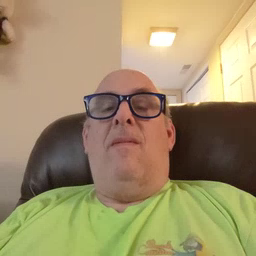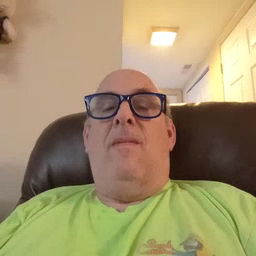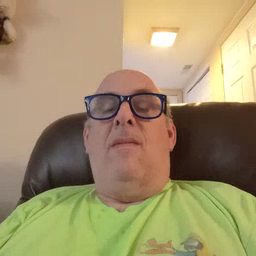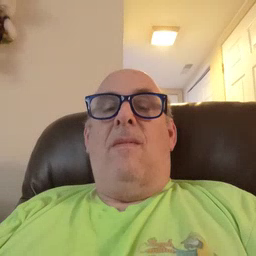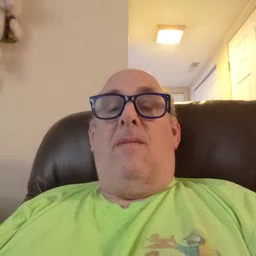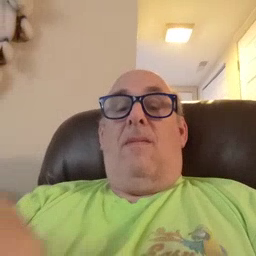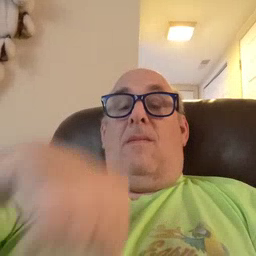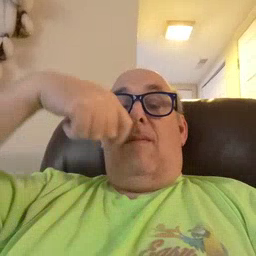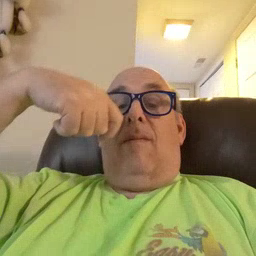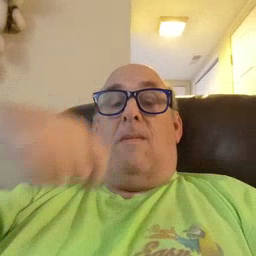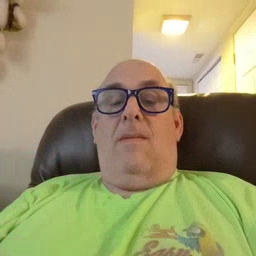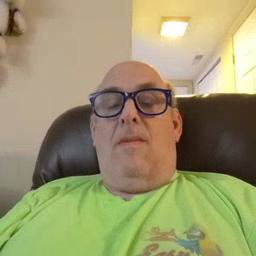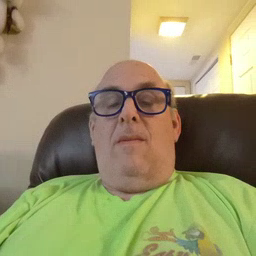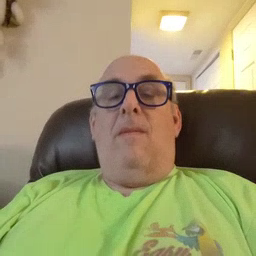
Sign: zipper